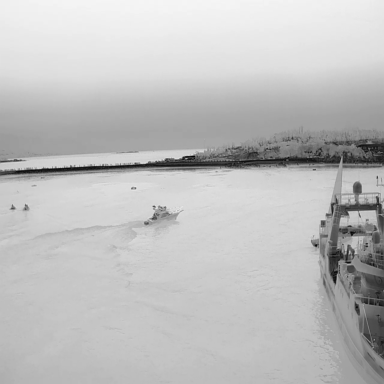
There is a container_ship in the infrared image.